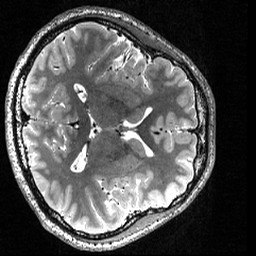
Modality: T2w
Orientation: axial
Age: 24
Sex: male
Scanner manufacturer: siemens
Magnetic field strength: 3 T
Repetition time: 3.2 s
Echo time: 0.56 s